Question: Can anyone explain why I get a vertical overflow with this code please?
'''
<html>
<body style="width:120px; height:120px; background-color:white;">
<div style="padding:20px; background-color:blue;">
<div style="width:100%; height:100%; background-color:white">
<div style="padding:20px; background-color:green;">
<div style="width:100%; height:100%; background-color:white">
</div>
</div>
</div>
</div>
</body>
</html>
'''
In Chrome 8 it renders like this:

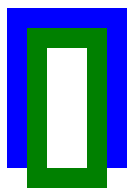
Answer: I'm assuming you want it to look as it does, but with the green border not protruding outside the blue one, and the whole thing fitting inside '120px * 120px'.
You aren't specifying a doctype in that code, so it becomes difficult to make things work between different browsers - some browsers will fall into "quirks mode".
With the code you gave, IE8 for instance stretches the layout to the width of the window.
The first step to make it look consistent is to add a doctype, such as the HTML5 doctype:
'<!DOCTYPE html>'
Adding that makes it look consistent between Chrome, IE8, Firefox, Opera:

..but it also makes it look wrong, and there's no simple way to fix it because you're trying to mix '%' and 'px' based measurements (a simple fix would be to use just '%' or just 'px'). Using 'height: 100%' and 'padding: 20px' will make the element too tall because it's total height will be the padding plus the height of the parent element (this is the reason for your "overflow").
So here's some new code which gives the visual effect you're looking for using a different method:

<URL>
'''
<!DOCTYPE html>
<html>
<body style="width:120px; height:120px">
<div style="background:blue; width:100%; height:100%; position:relative">
<div style="background:green; position:absolute; top:20px; right:20px; bottom:20px; left:20px">
<div style="background:white; position:absolute; top:20px; right:20px; bottom:20px; left:20px"></div>
</div>
</div>
</body>
</html>
'''